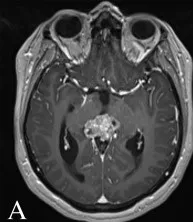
Pre-operative MRI of the brain. (A-C) Post-contrast T1-weighted images demonstrating a heterogeneously enhancing 3.9 x 2.6 x 3.1 cm mixed cystic and solid pineal mass and consequential obstructive hydrocephalus.
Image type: radiology (mri)